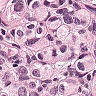
Metastatic tissue present: yes